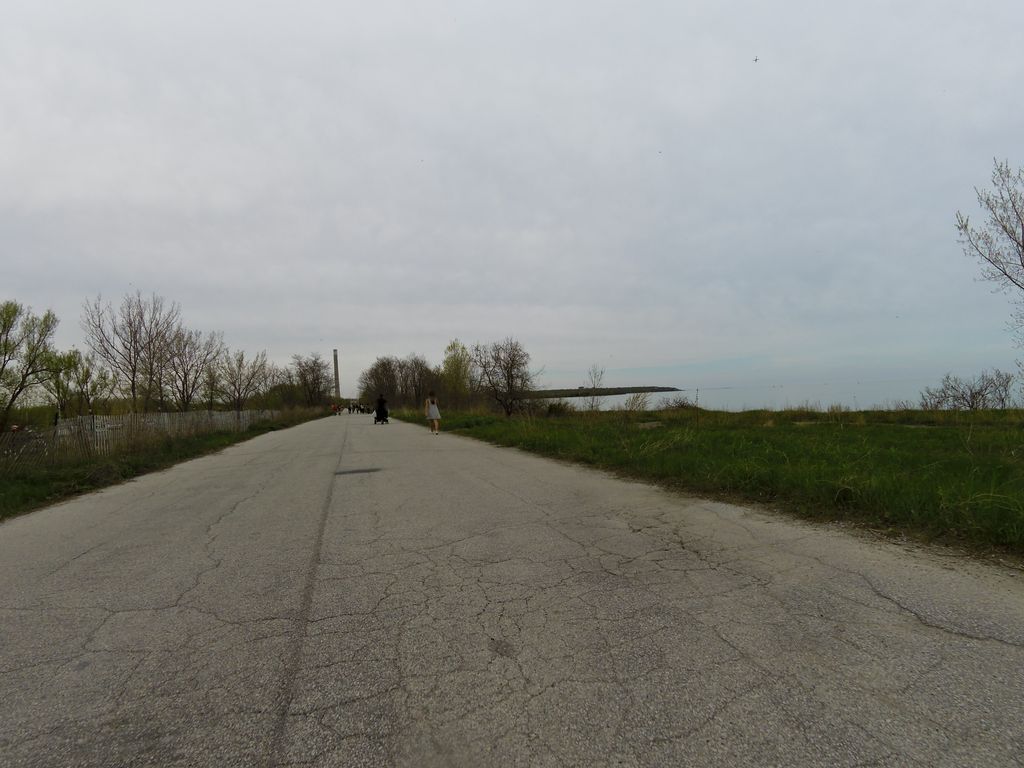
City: toronto